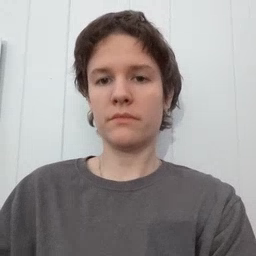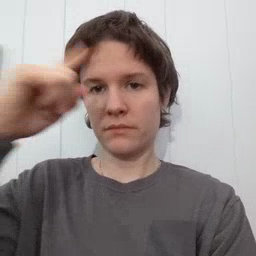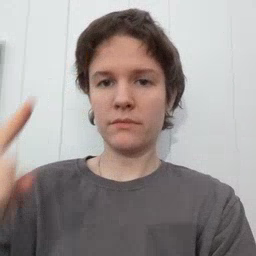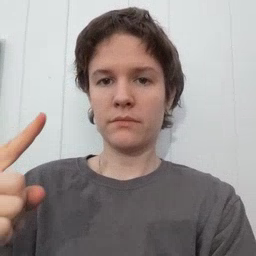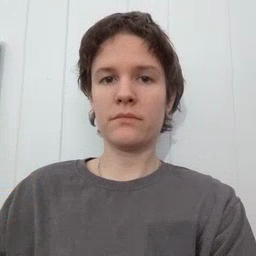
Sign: penny